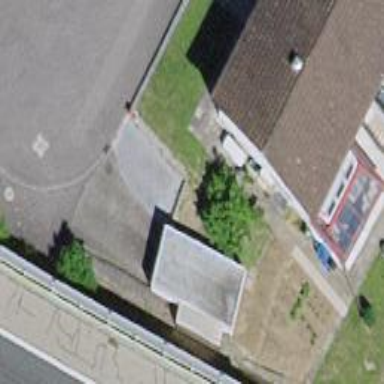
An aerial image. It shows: Terraced house with gabled roof.